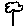
Label: tree